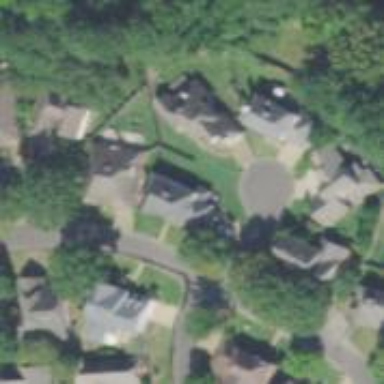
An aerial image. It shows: Driveway.